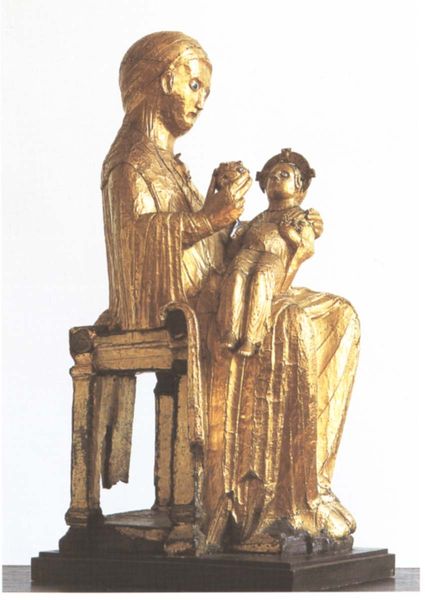
Titel: Madonna (Goldene Muttergottes)
Standort: Essen, Münster (EU - D - NRW)
Schlagwörter: blau, hand, kopf, frau, holz, kleid, stuhl, augen, falten, sockel, figur, gewand, gold, haare, mantel, sitzend, kind, ohren, frucht, skulptur, statue, apfel, hocker, thron, essen, plastik, schoß, vergoldet, schnitzerei, heiligenschein, nimbus, christus, jesus, mittelalter, maria, madonna, heiland, email, reliquie, sakral, jesuskind, ottonisch, fides, muttergottes, holzplastik, schöne frau